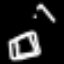
Label: chair